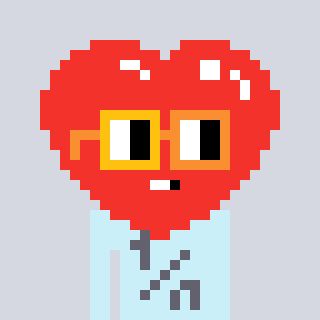
a pixel art character with square yellow and orange glasses, a heart-shaped head and a cold-colored body on a cool background